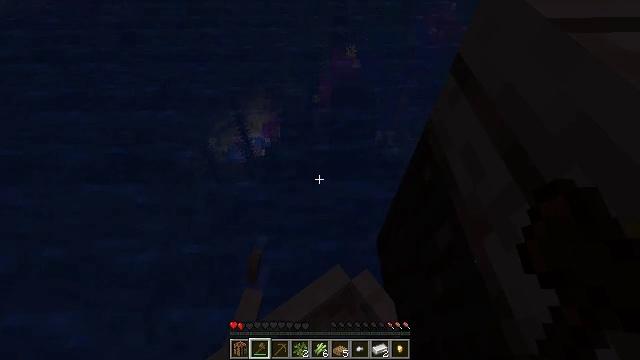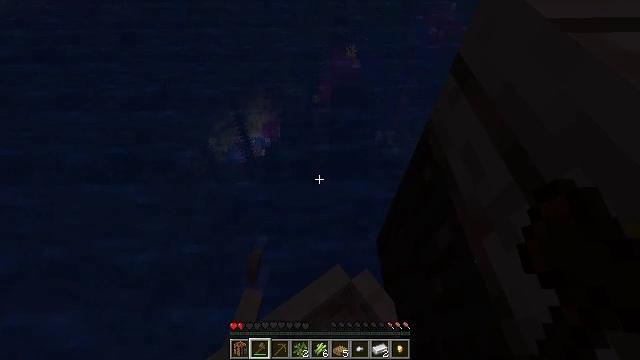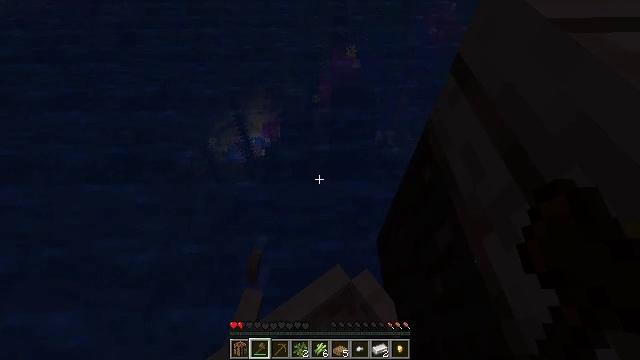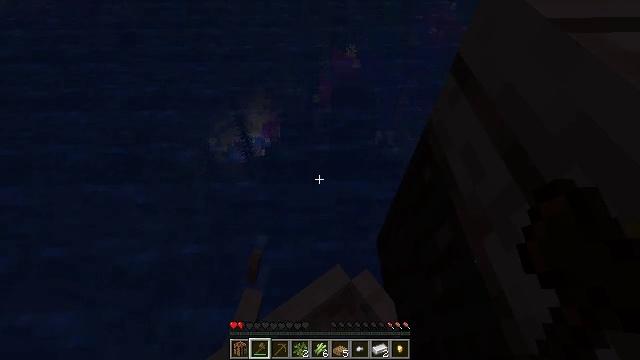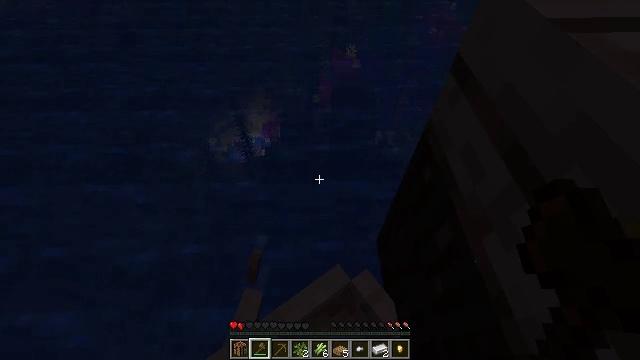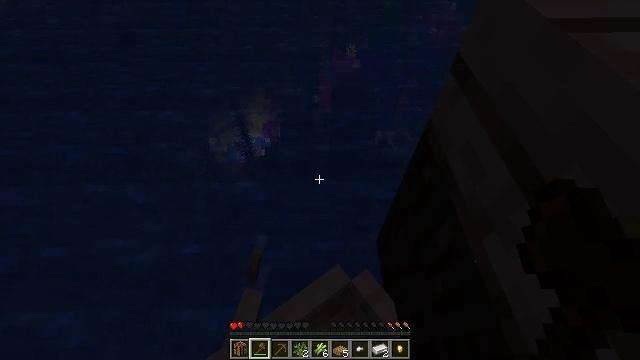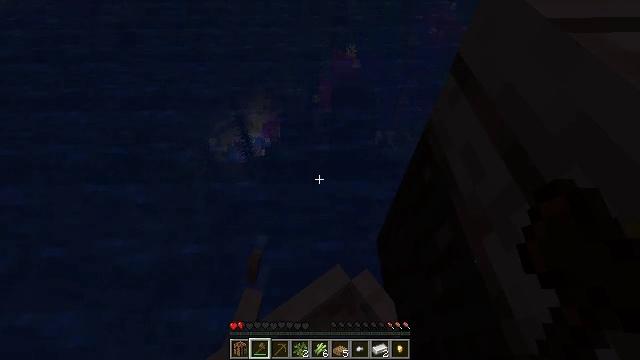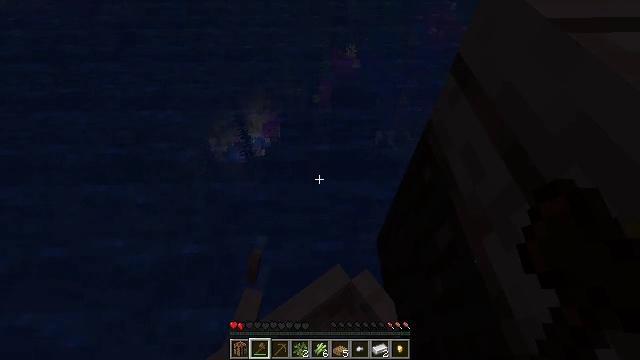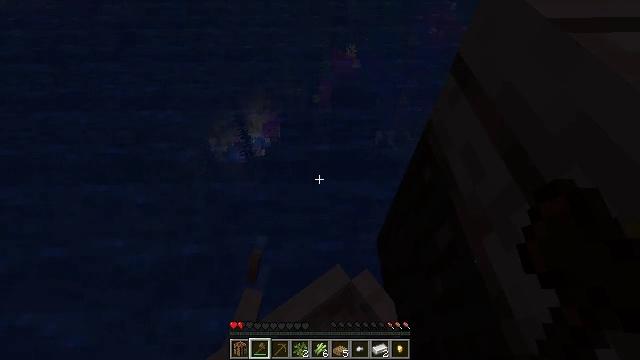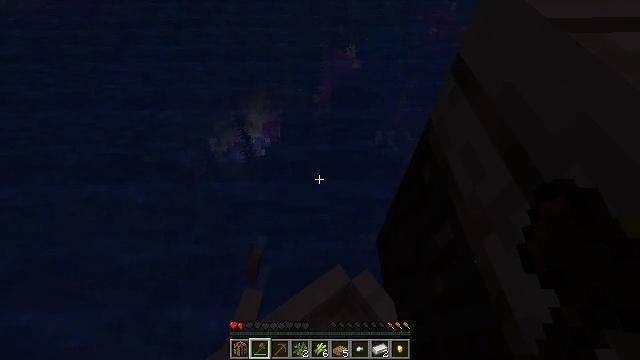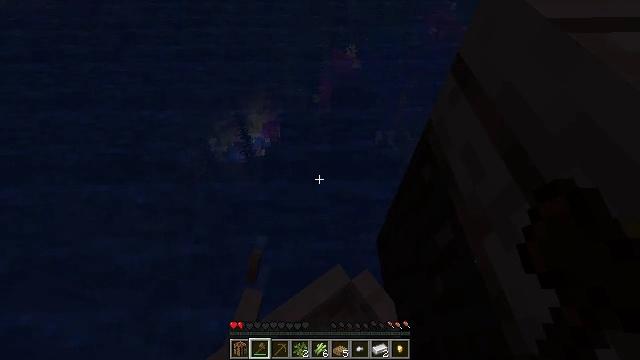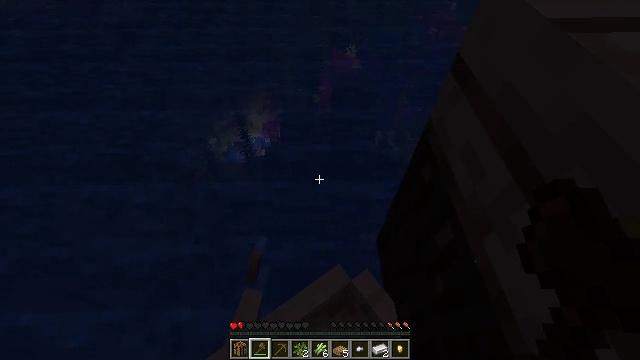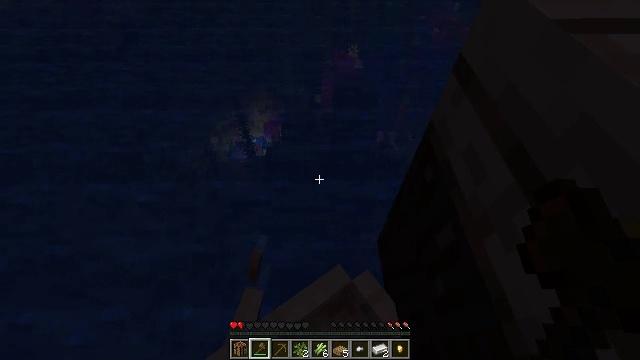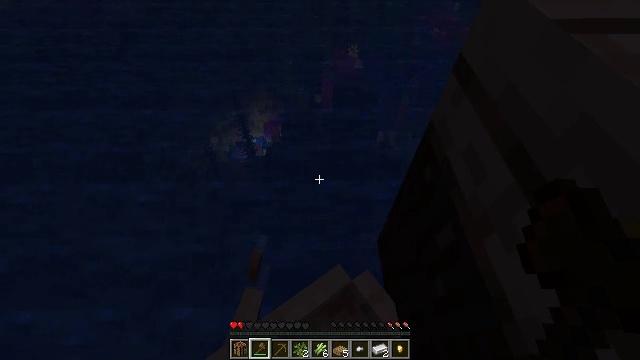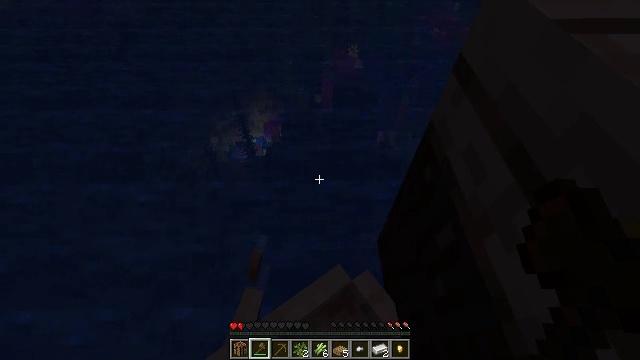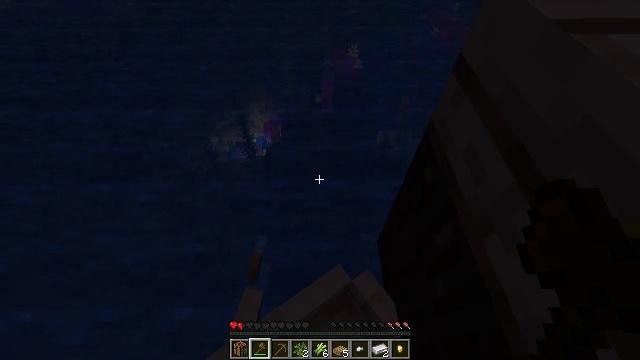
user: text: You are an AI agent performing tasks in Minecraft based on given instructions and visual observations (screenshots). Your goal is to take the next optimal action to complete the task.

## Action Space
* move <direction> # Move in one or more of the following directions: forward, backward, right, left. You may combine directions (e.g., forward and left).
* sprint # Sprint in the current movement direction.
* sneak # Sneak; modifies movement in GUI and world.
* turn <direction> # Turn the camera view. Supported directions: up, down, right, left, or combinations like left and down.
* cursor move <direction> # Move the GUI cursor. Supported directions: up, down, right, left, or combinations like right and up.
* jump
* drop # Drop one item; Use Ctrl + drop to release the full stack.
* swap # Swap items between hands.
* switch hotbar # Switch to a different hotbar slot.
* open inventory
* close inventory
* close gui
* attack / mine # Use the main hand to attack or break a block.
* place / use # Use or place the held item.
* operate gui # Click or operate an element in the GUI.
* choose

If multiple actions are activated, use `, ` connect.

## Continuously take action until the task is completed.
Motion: motion action
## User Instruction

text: Mine the spruce slab.
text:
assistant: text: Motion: no_op
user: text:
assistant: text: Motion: no_op
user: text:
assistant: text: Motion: no_op
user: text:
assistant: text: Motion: no_op
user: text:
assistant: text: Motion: no_op
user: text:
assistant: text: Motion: no_op
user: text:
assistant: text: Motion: no_op
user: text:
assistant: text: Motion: no_op
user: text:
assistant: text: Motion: no_op
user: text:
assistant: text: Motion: no_op
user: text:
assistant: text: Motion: no_op
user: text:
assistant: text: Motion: no_op
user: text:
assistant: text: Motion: no_op
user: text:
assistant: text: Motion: no_op
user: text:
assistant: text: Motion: no_op
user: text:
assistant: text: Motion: no_op
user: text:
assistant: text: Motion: no_op
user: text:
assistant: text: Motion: no_op
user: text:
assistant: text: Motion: no_op
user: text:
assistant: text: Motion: no_op
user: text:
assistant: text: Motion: no_op
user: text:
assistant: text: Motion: no_op
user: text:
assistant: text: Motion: no_op
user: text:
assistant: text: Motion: no_op
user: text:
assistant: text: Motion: no_op
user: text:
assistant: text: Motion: no_op
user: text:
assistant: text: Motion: no_op
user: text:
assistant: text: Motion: no_op
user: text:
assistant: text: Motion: no_op
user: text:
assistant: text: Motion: no_op